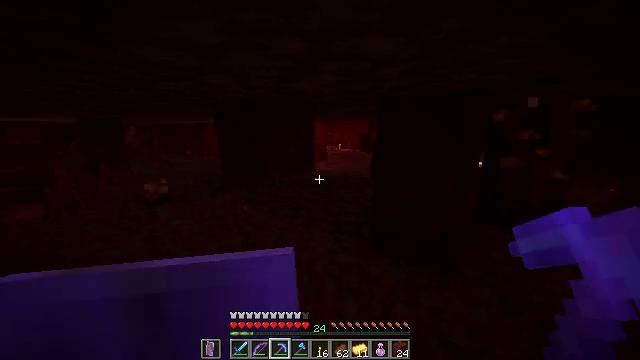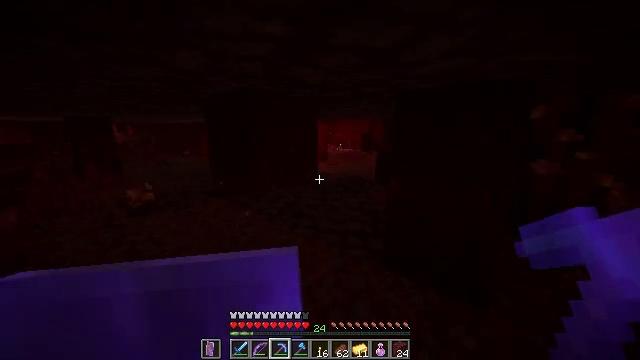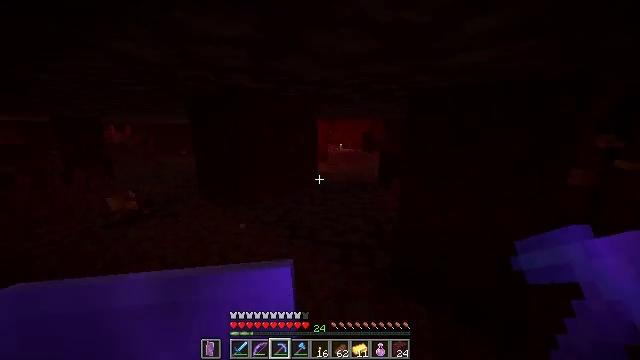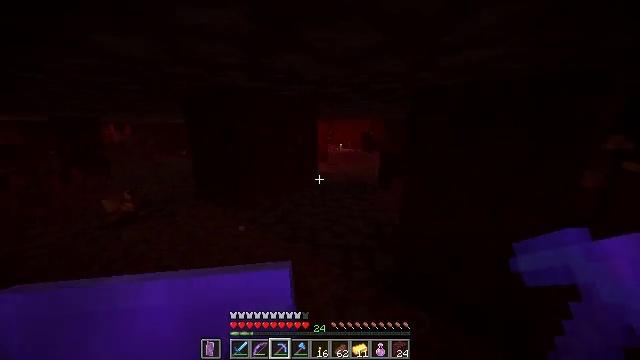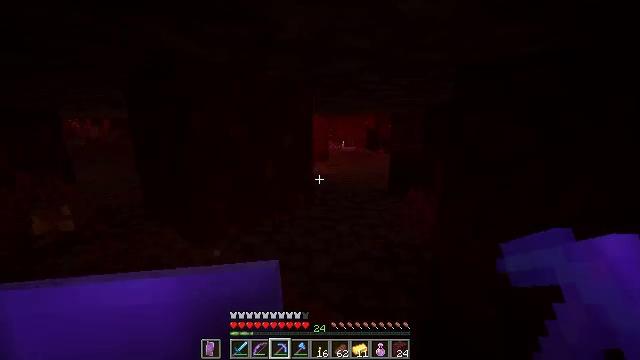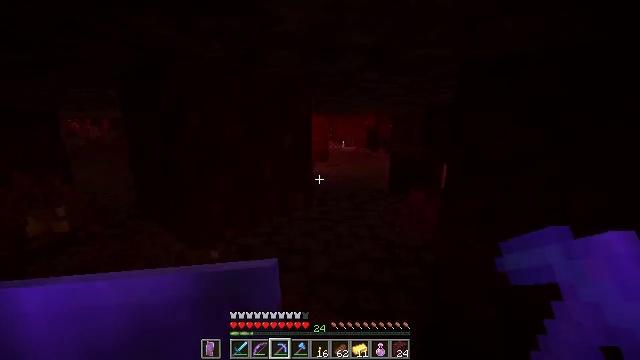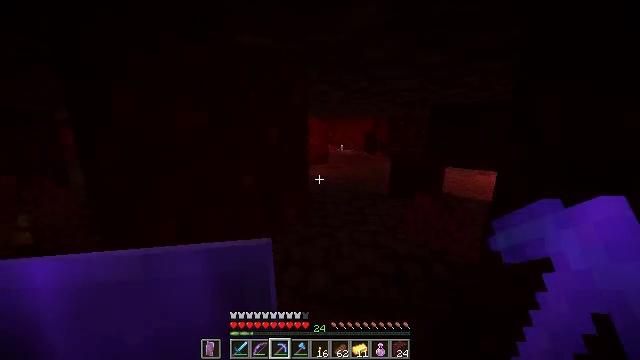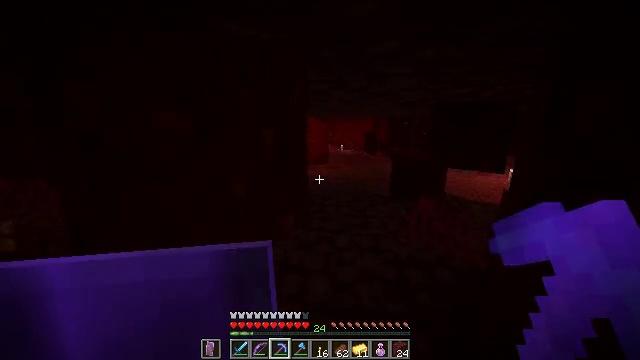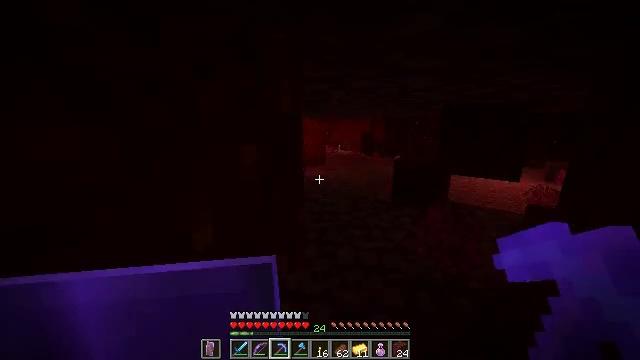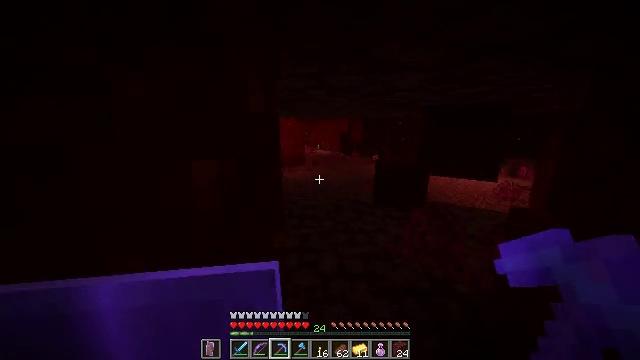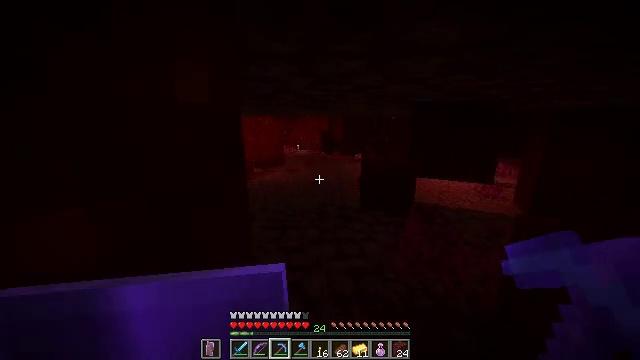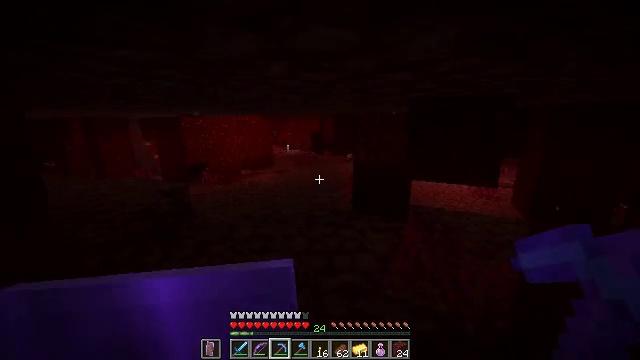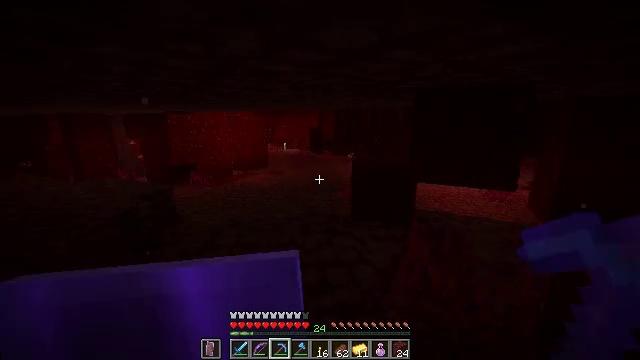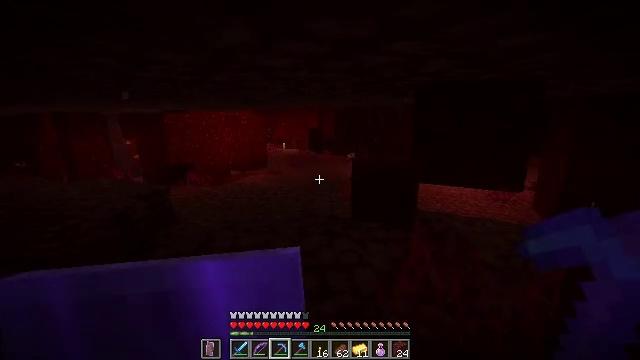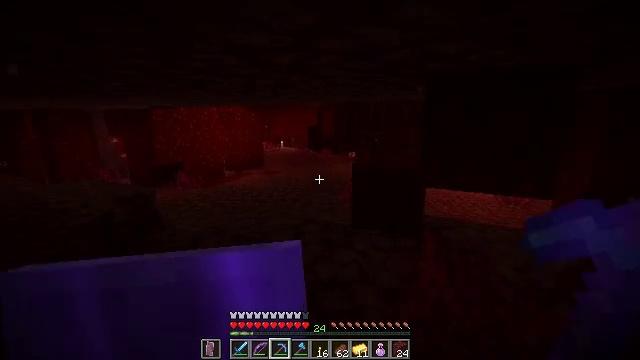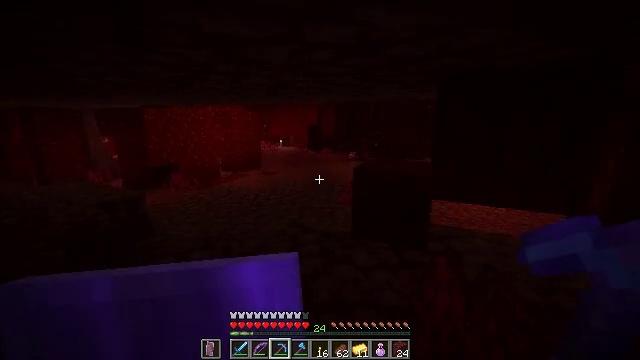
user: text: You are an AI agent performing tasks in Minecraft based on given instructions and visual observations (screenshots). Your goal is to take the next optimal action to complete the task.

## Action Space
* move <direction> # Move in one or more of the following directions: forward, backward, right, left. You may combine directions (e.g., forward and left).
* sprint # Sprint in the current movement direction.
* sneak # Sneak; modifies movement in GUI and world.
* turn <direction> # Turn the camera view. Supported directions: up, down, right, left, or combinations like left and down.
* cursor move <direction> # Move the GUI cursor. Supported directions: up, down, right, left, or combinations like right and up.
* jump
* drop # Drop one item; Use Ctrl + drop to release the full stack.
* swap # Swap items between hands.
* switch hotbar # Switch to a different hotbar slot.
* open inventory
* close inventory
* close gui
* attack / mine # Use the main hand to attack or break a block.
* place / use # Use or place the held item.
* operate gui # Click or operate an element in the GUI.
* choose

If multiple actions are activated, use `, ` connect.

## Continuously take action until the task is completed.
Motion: motion action
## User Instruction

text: Break the crimson roots in the Nether.
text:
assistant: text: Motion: move forward
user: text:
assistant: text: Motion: move forward
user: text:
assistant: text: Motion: move forward
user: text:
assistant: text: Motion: move forward
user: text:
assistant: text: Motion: move forward
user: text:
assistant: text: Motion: move forward
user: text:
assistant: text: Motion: move forward
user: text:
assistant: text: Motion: move forward
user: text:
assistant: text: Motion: move forward, turn right
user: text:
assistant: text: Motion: move forward, turn right
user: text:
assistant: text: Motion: move forward, turn right
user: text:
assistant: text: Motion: move forward
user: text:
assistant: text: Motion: move forward
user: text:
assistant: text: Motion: move forward
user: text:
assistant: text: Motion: move forward
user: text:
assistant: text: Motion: move forward and move left, turn left
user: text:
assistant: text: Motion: move forward and move left, turn left
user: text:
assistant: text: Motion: move forward, turn left
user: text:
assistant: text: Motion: move forward, sprint
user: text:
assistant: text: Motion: move forward, sprint
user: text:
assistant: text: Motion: move forward, sprint
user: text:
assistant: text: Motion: move forward
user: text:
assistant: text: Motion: move forward, turn right
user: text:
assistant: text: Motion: move forward, turn right
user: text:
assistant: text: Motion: move forward
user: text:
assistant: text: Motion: move forward
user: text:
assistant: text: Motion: move forward
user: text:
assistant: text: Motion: move forward, turn right
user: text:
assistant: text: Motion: move forward
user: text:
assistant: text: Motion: move forward, turn right